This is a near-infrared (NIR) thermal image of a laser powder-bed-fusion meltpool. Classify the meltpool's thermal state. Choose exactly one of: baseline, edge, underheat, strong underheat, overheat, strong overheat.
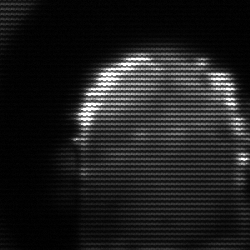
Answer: baseline